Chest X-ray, AP view. Patient: 60 years old, sex F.
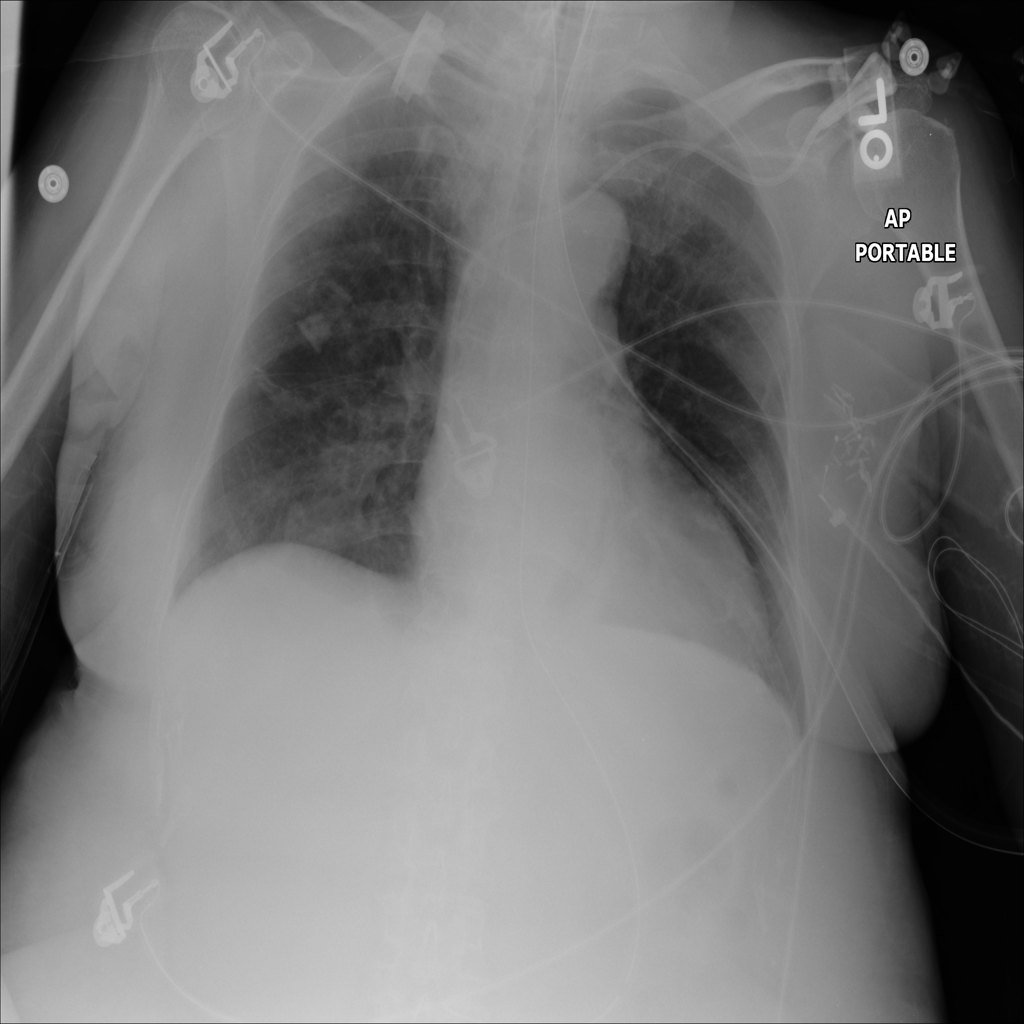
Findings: Cardiomegaly, Infiltration